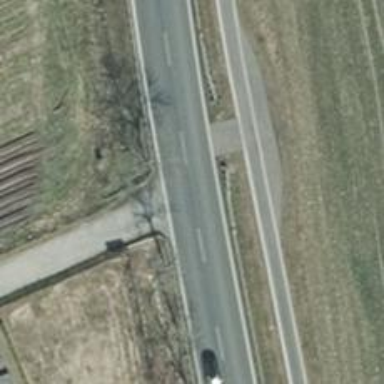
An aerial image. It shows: Asphalt cycleway.